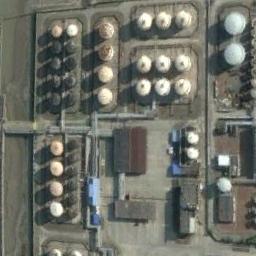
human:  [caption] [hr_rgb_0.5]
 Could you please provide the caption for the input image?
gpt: Quite a few storage tanks here are white and black .

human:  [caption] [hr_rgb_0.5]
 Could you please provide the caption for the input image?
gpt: There are many buildings of different shapes next to the storage tanks .

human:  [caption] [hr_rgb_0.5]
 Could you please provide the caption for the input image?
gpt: There are many differently sized storage tanks and many buildings in the factory .

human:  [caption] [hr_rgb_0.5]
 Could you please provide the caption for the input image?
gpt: There are many white and black storage tanks surrounded by some pipings on the bare land .

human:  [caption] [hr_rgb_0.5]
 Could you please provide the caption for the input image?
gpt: There are many storage jars and some buildings .